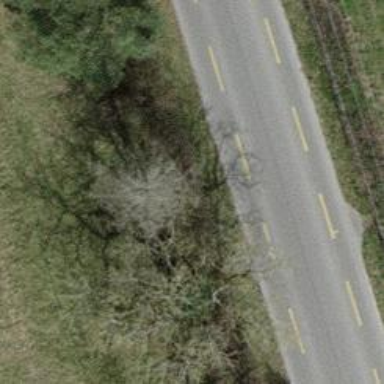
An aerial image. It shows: Deciduous tree with needle-leaved leaves.